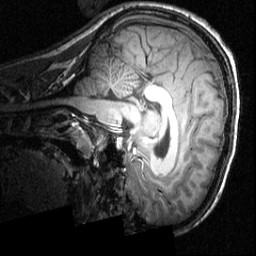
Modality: T1w
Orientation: sagittal
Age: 12
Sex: male
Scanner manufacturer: siemens
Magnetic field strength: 3.951 T
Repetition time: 1.5 s
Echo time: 0.00335 s